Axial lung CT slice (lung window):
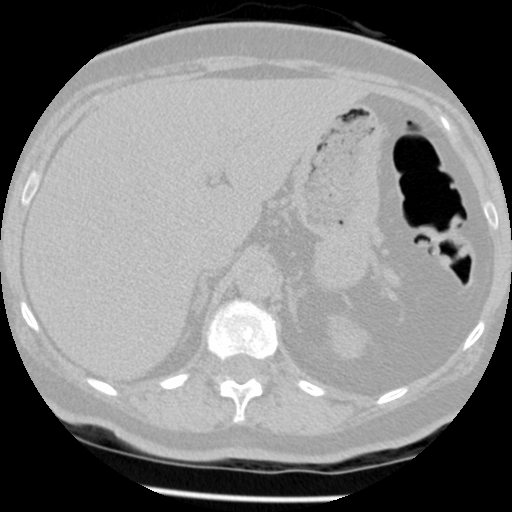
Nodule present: no